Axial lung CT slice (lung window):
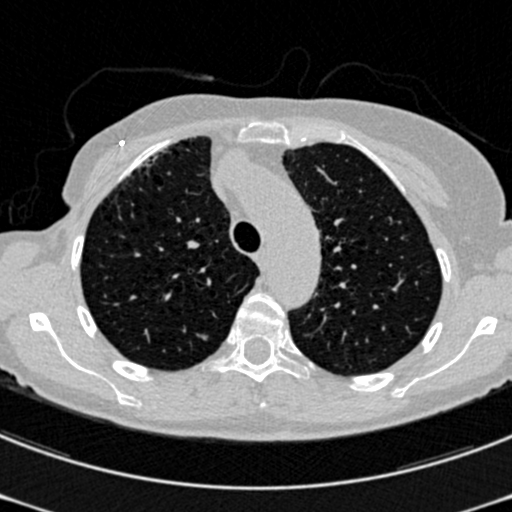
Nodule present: no